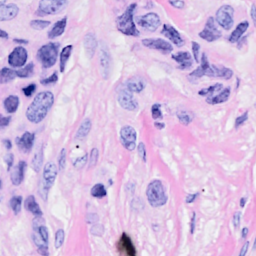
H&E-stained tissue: Breast